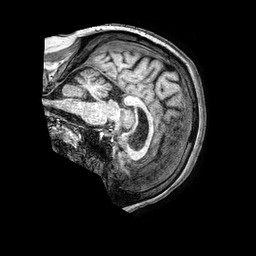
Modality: T1w
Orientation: sagittal
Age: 58
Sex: male
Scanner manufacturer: philips
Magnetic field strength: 3 T
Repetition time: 0.006878 s
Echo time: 0.003119 s